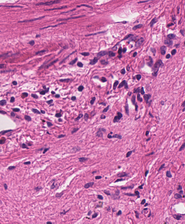
Tumor epithelial tissue: no
Tumor-associated stroma tissue: yes
Normal tissue: no